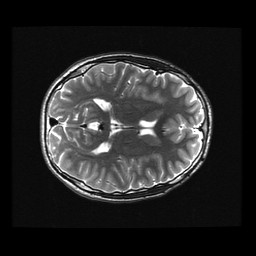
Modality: T2w
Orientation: axial
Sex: male
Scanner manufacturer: ge
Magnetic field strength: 3 T
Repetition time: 5 s
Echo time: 0.1022 s